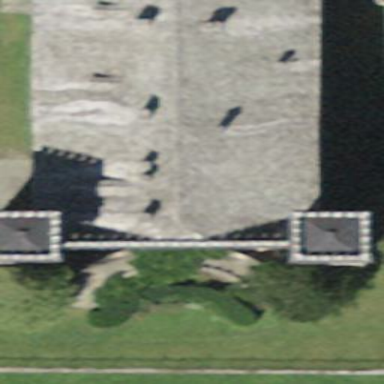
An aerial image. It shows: Historic manor castle that is now museum.